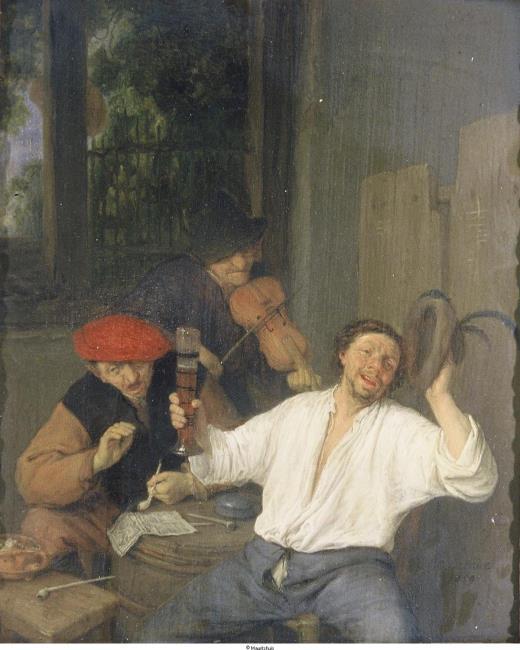
Title: The merry drinkers
Artist: Adriaen van Ostade
Earliest date: 1659
Latest date: 1659
Genre: painting
Iconography: Tobacco
Keywords: interior view, violin, making music, man, drinking, drinking glass, pipe, smoking (activity), genre